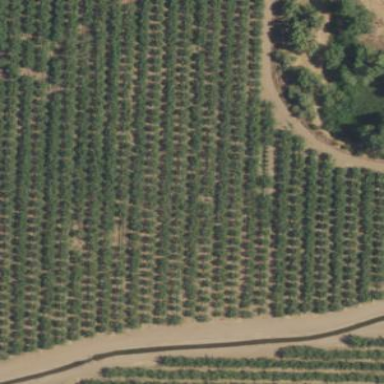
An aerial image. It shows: Almond orchard with rows of almond trees.